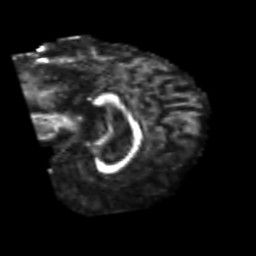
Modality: FA
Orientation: sagittal
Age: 50
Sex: female
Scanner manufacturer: siemens
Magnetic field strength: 3 T
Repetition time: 4.999 s
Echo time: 0.07946 s